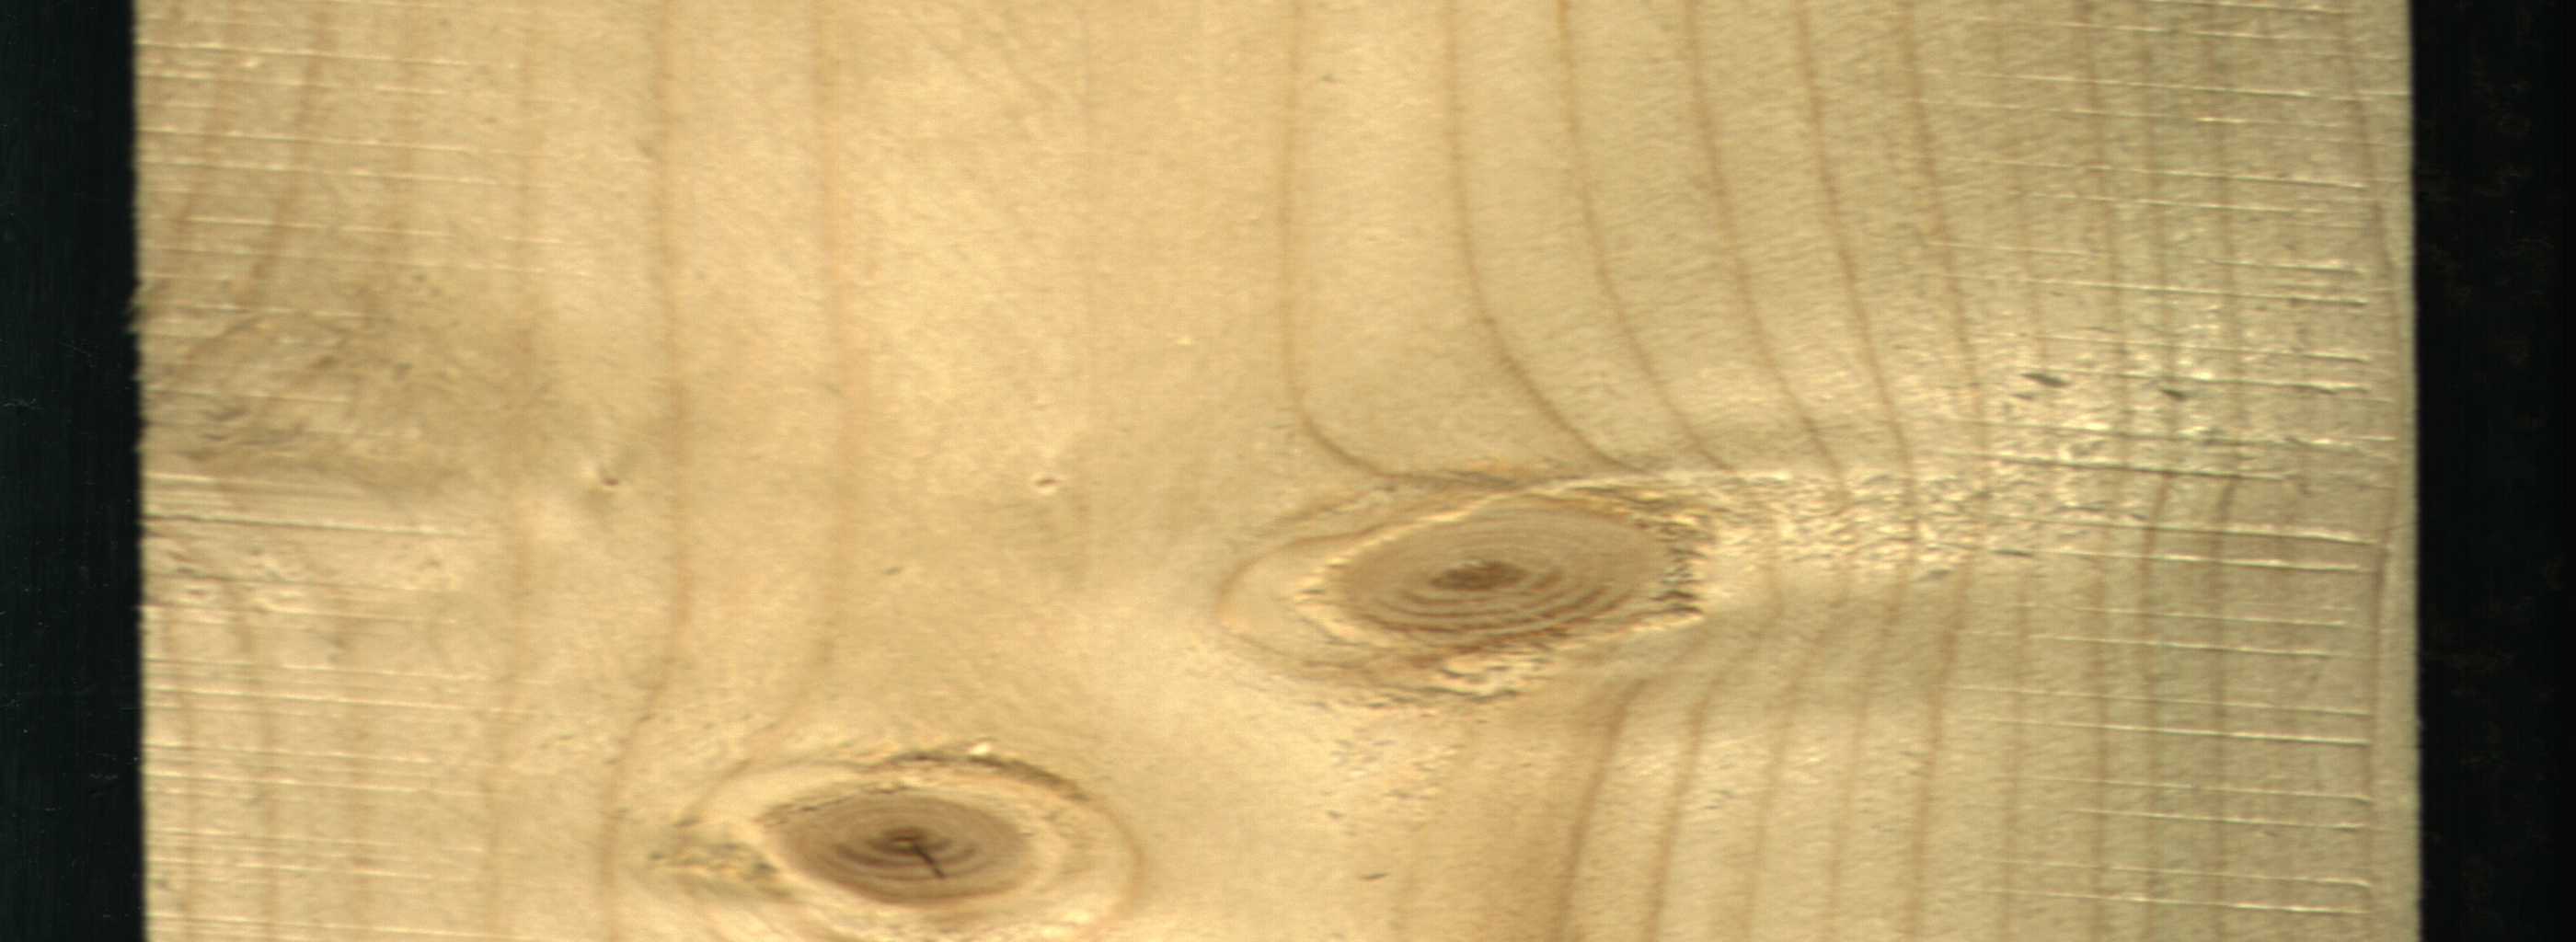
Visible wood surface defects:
Live_Knot
Live_Knot